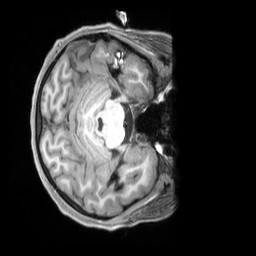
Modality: T1w
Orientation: axial
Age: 24
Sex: female
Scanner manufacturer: siemens
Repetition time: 2.3 s
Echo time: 0.00229 s